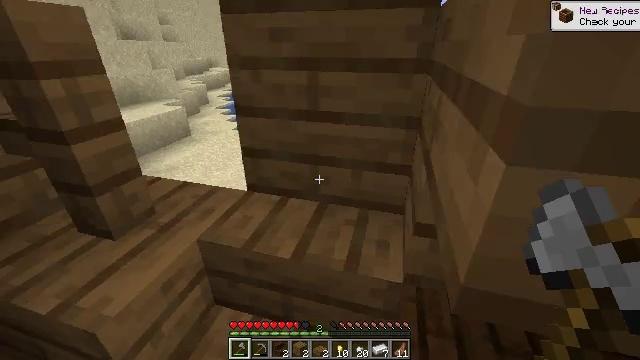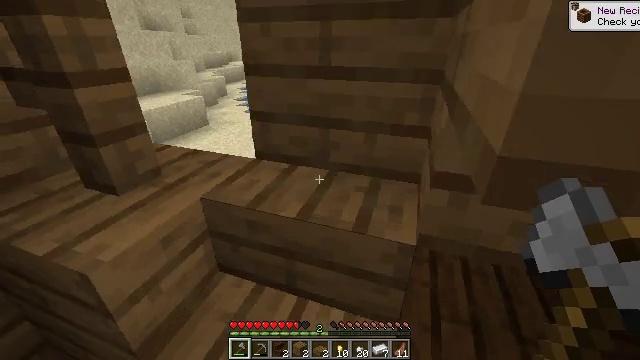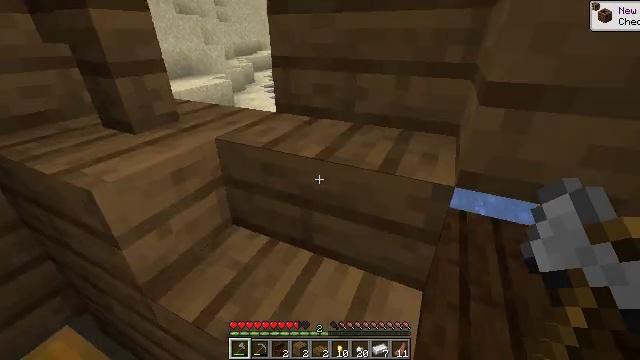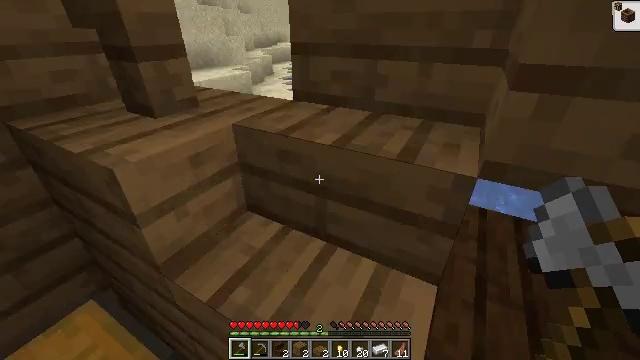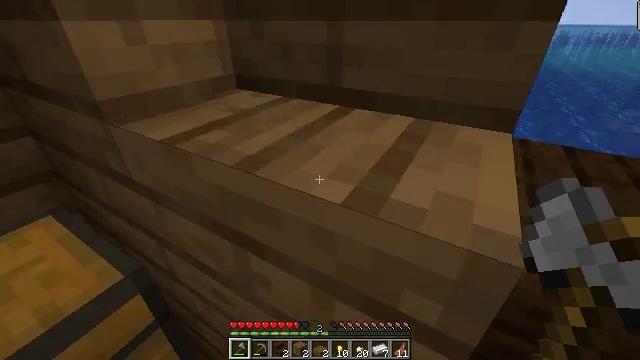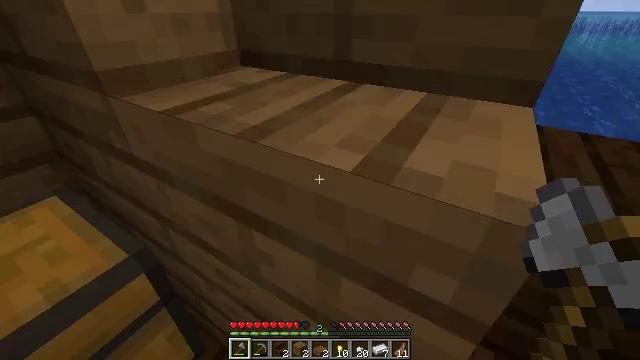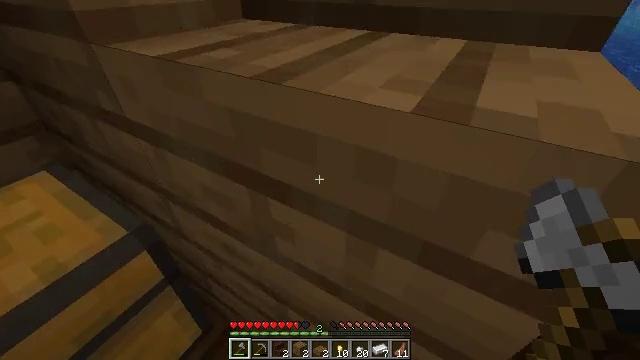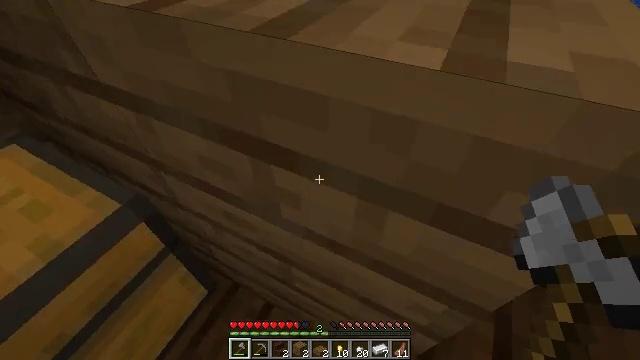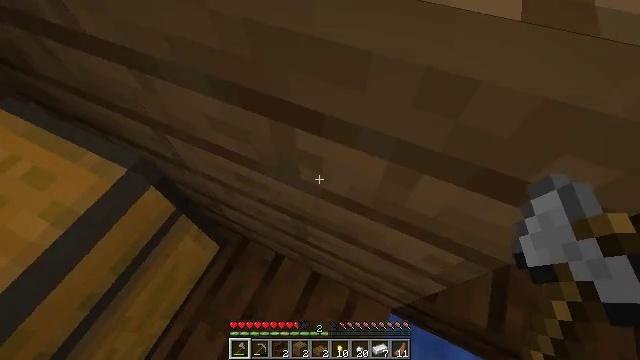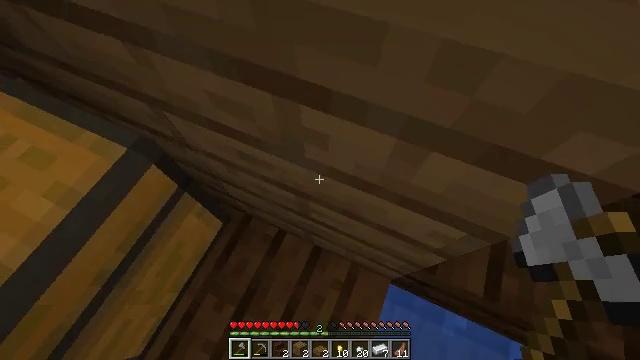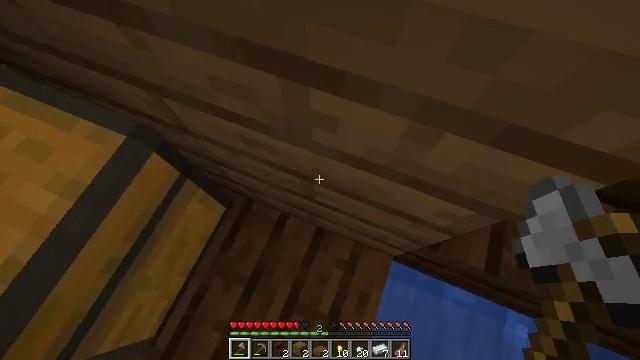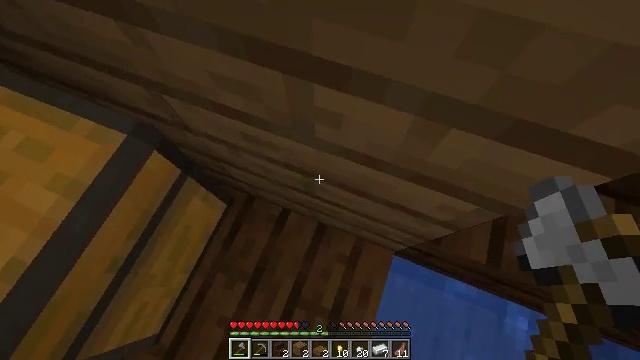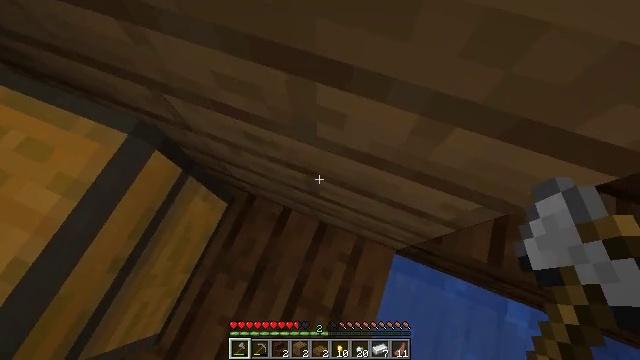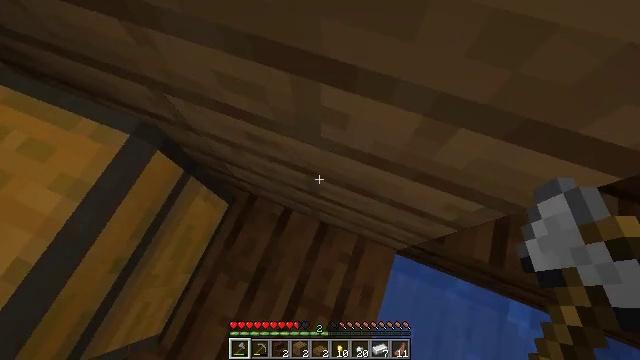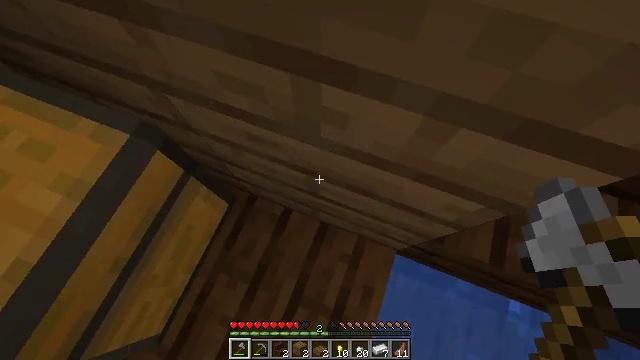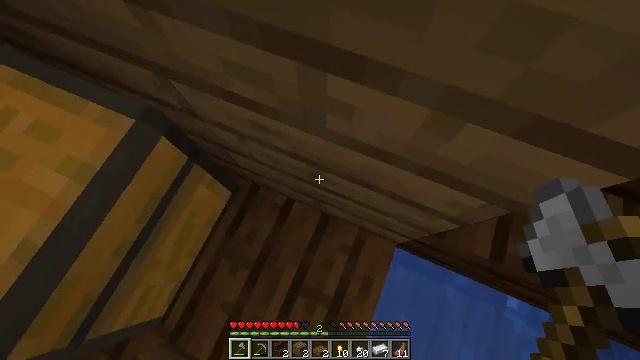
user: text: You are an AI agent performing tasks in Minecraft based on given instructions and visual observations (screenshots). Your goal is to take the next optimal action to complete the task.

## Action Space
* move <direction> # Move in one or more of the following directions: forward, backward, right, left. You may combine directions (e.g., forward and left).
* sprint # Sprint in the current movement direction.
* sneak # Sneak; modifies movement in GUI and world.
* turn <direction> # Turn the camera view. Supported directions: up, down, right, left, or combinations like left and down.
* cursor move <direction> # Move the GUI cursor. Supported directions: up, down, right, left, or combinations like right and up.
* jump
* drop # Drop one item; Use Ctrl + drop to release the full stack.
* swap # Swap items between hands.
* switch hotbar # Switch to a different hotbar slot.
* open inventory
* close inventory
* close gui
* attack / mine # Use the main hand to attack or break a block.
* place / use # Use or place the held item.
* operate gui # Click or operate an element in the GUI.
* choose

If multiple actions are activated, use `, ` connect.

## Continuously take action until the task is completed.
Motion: motion action
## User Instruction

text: Break the dark oak stairs to collect them.
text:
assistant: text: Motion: move forward, turn left
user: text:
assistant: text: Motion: move forward, turn left and down
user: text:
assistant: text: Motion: move forward, turn left and down
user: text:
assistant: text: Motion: move forward, turn left and down
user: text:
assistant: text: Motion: move forward, turn left and down
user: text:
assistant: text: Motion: move forward, turn down
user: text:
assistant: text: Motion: move forward, turn right and down
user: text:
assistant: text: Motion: turn right and down
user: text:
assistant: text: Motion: turn down
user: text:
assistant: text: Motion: turn right and down
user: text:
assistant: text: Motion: turn down
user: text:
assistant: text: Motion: no_op
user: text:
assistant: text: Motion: no_op
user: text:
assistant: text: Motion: no_op
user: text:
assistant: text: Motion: turn left and down
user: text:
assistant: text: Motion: turn left and down
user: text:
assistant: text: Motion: turn left and up
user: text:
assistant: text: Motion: turn left and up
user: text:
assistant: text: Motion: move forward, turn left and up
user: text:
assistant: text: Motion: move forward, turn left and up
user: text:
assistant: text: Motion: move forward, turn left and up, jump
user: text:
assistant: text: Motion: move forward, jump
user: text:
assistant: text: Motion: move forward, jump
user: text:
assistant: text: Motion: move forward, jump
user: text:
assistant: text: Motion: move forward, jump
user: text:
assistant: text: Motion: move forward
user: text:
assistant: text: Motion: move forward, turn right
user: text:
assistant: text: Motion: move forward, turn right and up
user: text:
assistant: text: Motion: move forward, turn right and up
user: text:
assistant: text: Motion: move forward, turn right and up